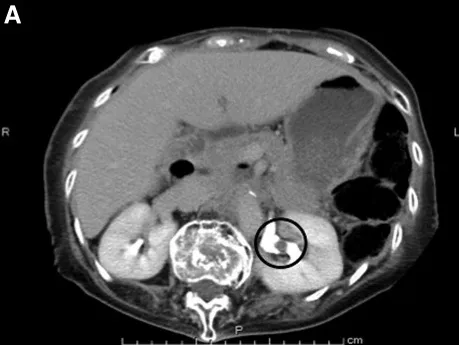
(A) CT scans showed a slightly enhanced mass in the left renal pelvis.
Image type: radiology (ct)